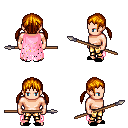
a pixel art fantasy rpg character, male body template, human, light skin, pink tattered cape, gold greaves, dark blonde twin-tailed hairstyle, black slippers, spear, four views (front, back, left, right), 2x2 character sprite sheet, small pixel art, hard edges, no anti-aliasing